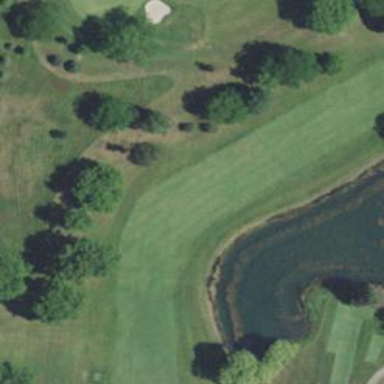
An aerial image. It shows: Golf hole.